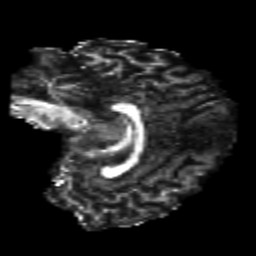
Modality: FA
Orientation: sagittal
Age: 23
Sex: male
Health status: healthy
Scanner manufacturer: philips
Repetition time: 7.386 s
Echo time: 0.08599 s